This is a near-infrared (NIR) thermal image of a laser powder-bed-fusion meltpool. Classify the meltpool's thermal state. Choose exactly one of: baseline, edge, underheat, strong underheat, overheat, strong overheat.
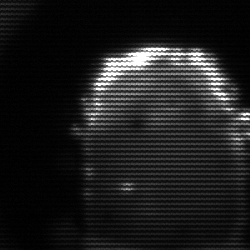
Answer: baseline